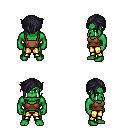
a pixel art fantasy rpg character, male body template, orc, green skin, brown pirate shirt, gold greaves, raven pixie cut hairstyle, four views (front, back, left, right), 2x2 character sprite sheet, small pixel art, hard edges, no anti-aliasing